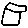
Label: house